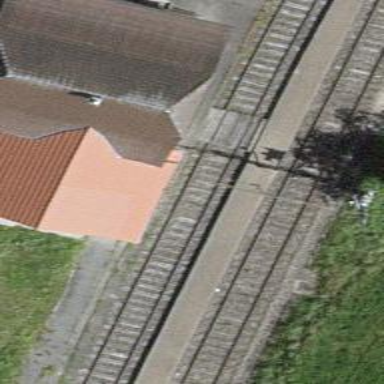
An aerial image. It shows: Rail yard with electrified rails and single track.